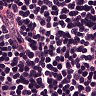
Metastatic tissue present: no